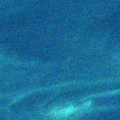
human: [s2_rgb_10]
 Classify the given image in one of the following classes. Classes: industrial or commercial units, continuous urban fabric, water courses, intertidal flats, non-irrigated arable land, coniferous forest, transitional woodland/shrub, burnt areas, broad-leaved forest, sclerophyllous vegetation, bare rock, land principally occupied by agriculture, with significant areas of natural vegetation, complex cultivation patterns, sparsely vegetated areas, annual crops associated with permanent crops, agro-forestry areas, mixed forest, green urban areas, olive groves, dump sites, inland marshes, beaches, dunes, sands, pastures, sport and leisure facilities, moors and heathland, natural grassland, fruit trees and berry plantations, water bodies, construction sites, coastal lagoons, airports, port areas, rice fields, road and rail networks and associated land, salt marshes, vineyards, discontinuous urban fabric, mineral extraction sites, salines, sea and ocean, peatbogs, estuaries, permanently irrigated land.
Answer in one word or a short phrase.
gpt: sea and ocean